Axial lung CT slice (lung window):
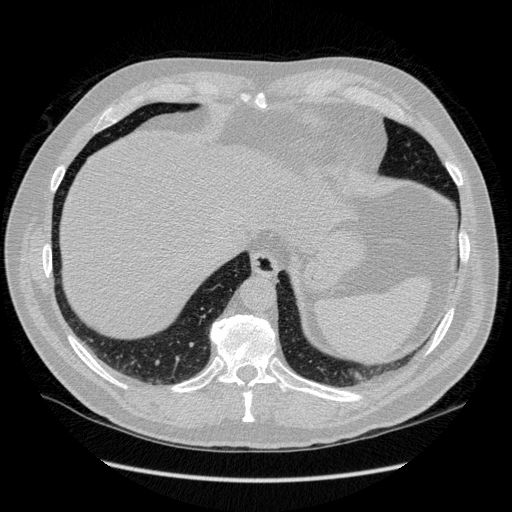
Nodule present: no